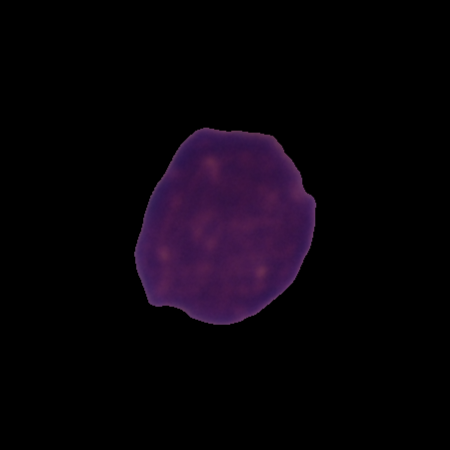
Label: healthy